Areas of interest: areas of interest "Xin Hua Knitting Factory"
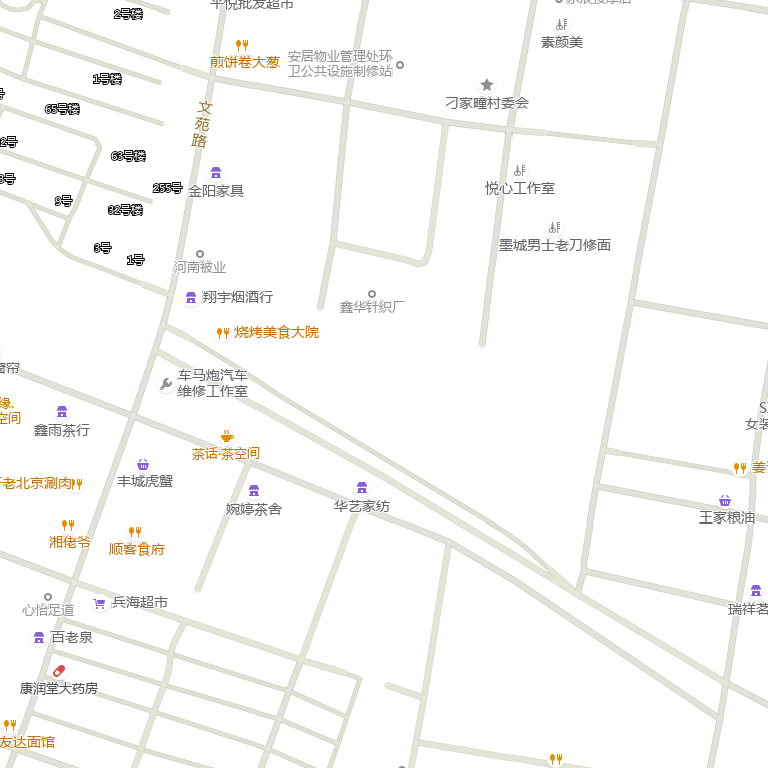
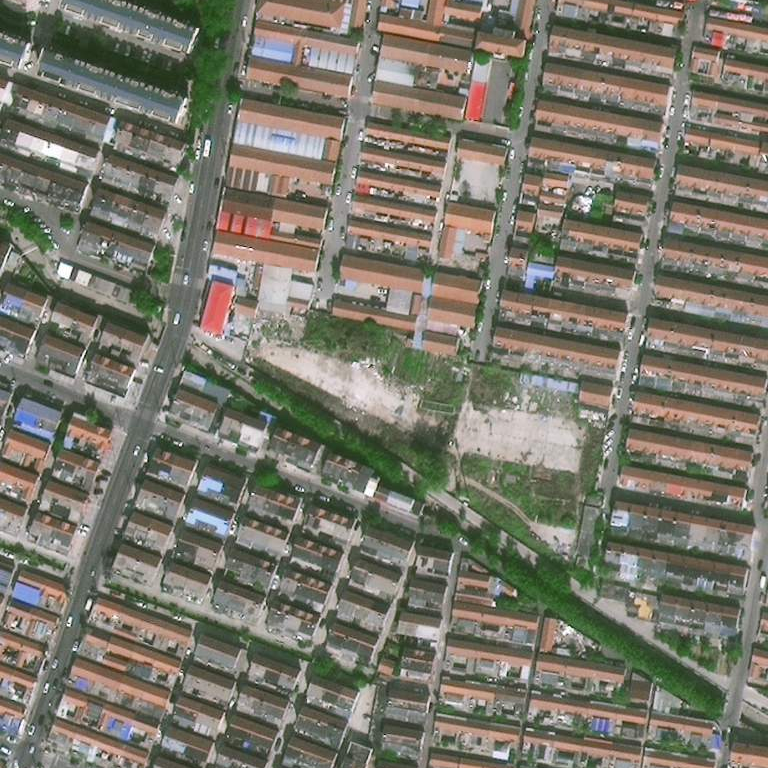